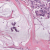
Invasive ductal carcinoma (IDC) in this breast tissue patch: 1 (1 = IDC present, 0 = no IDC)